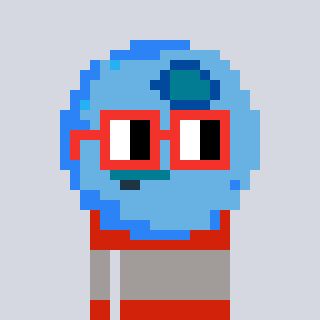
a pixel art character with square red glasses, a blueberry-shaped head and a red-colored body on a cool background